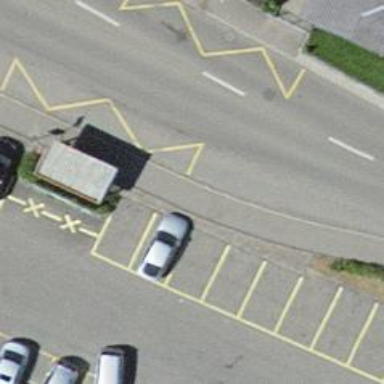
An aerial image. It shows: Platform with shelter for public transport.